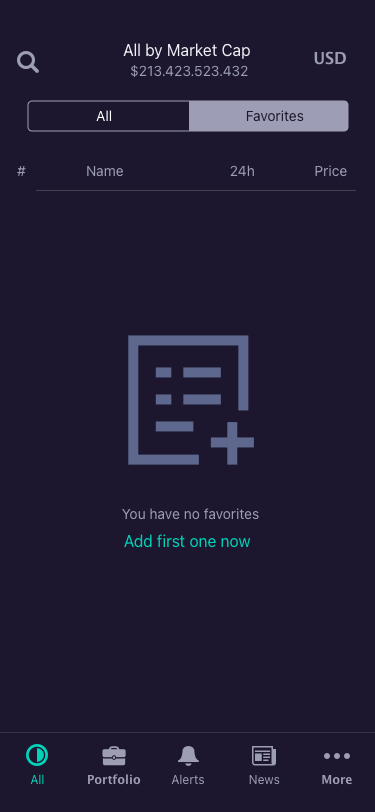
Text in this UI design:
Name
#
24h
Price
All
Favorites
All
Portfolio
Alerts
News
More
USD
All by Market Cap
$213.423.523.432
Add first one now
You have no favorites